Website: home-depot
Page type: account-selection
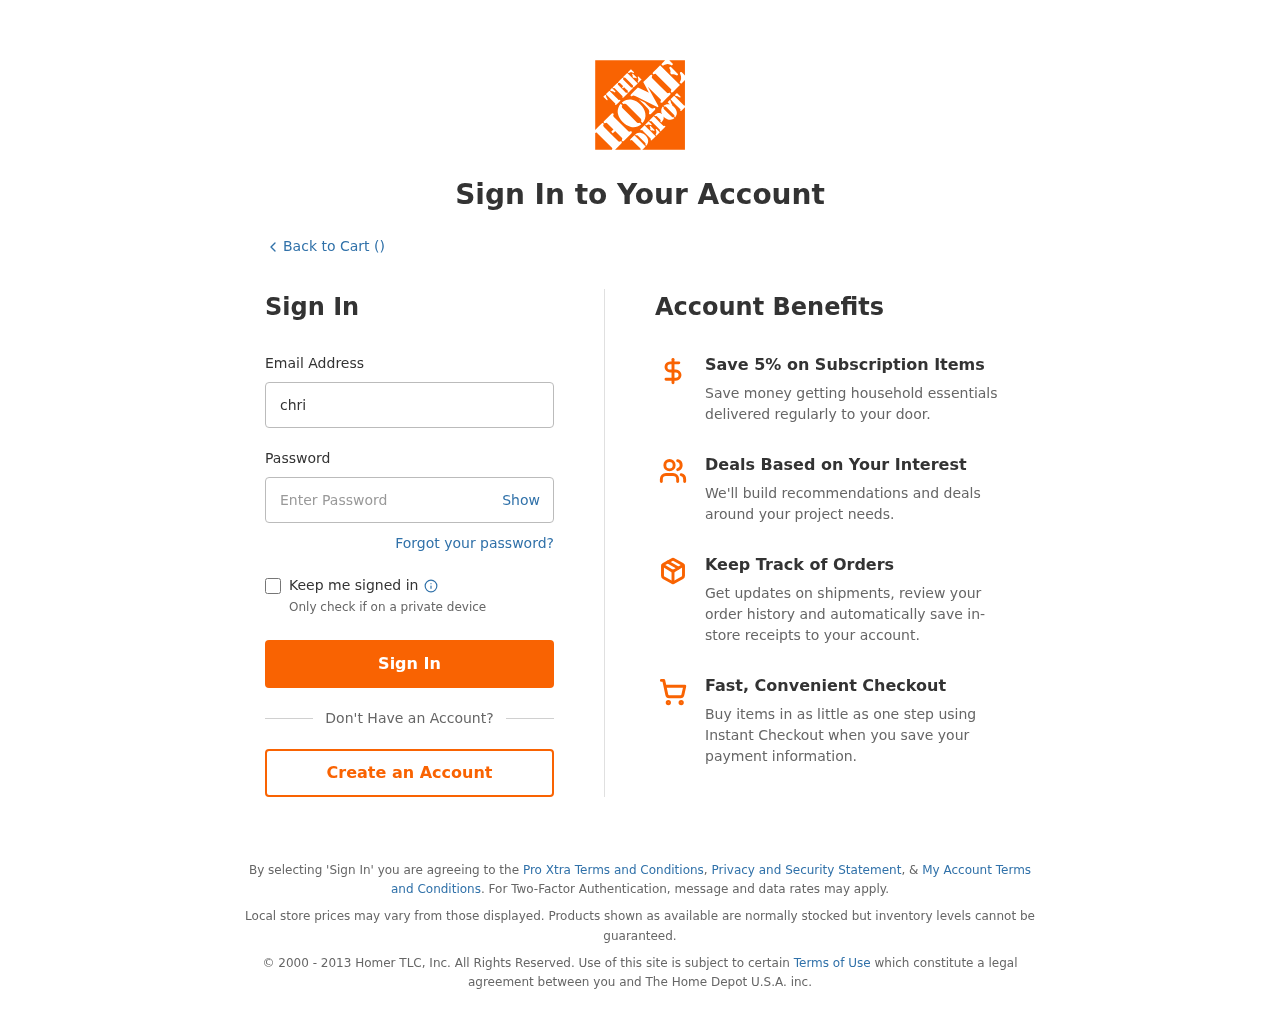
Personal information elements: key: PII_LOGIN_USERNAME
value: christopher.porter